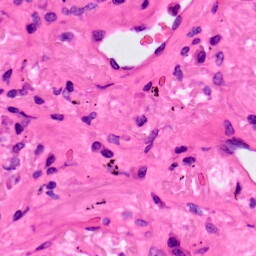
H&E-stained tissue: Lung